Question: What is the result of this measurement?
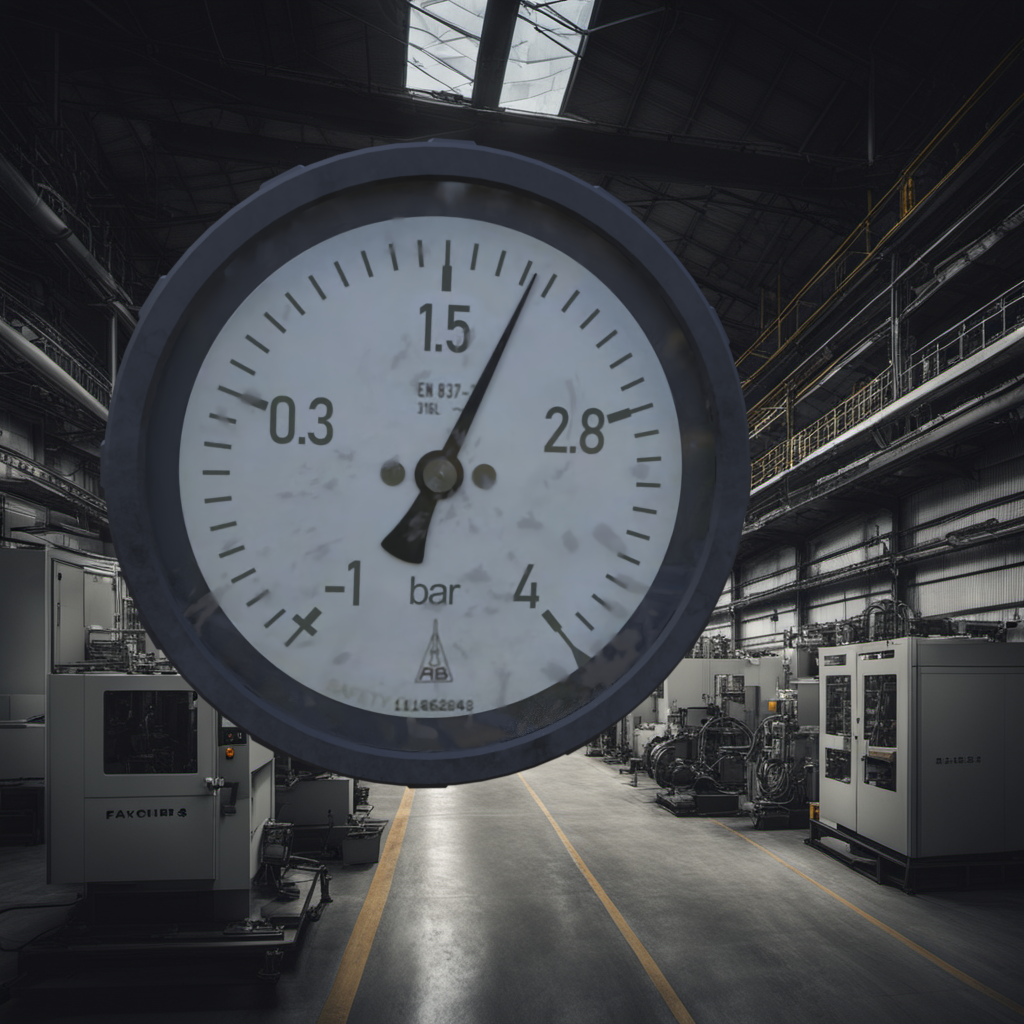
Answer: The result is 1.93
Question: What is the value range of this measurement?
Answer: The range is from -1 to 4
Question: What is the minimum and maximum value range of this measurement?
Answer: The minimum value is -1 and the maximum value is 4